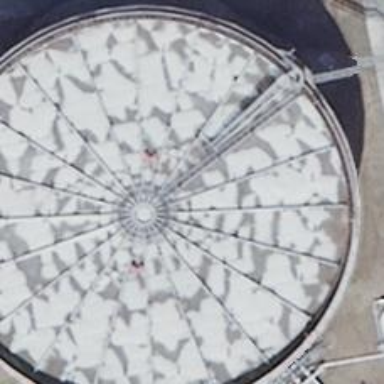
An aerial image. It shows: Industrial building housing storage tank.